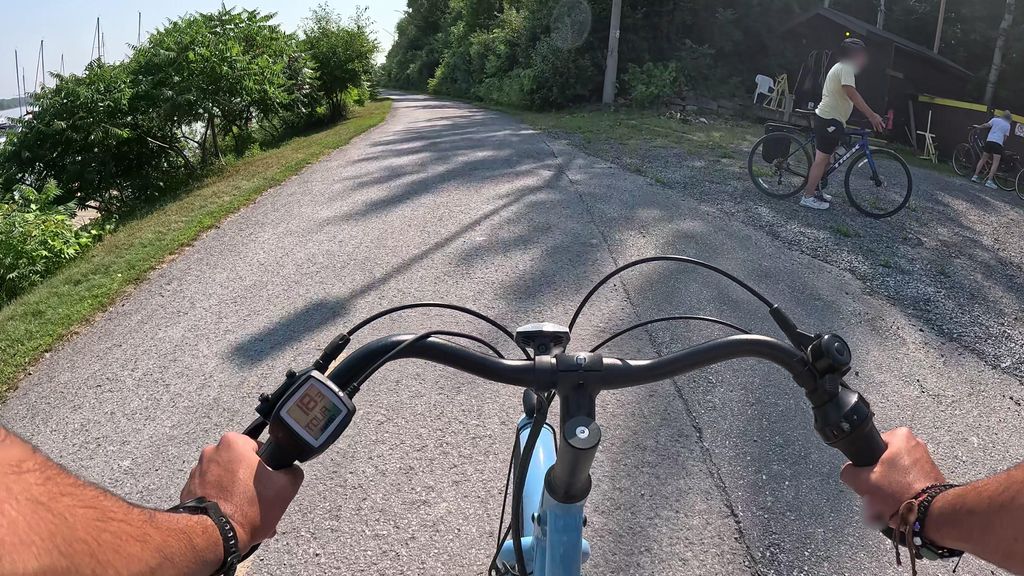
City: ottawa-gatineau